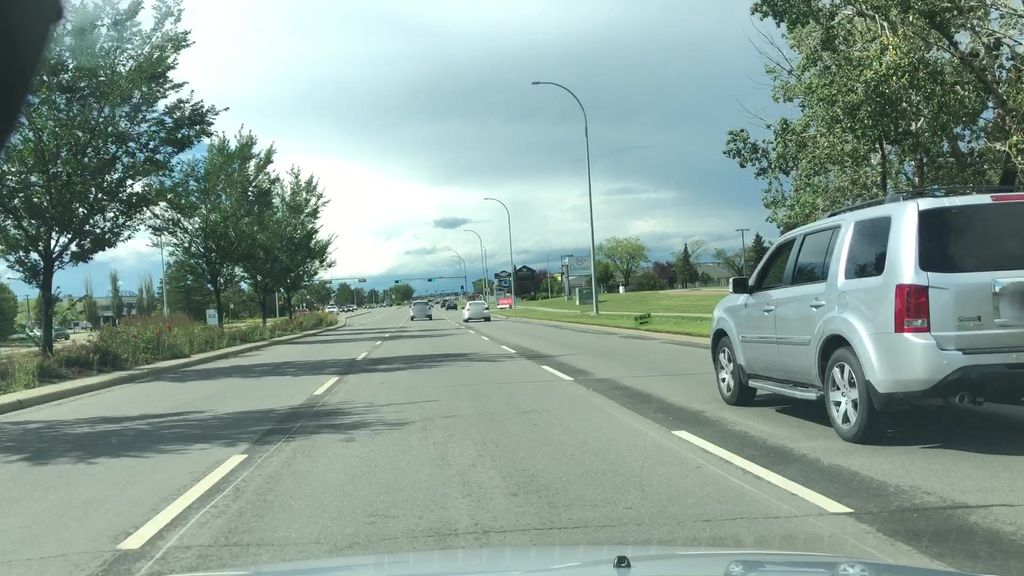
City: edmonton